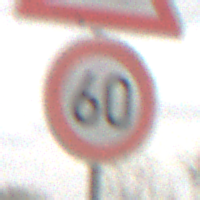
Verkehrszeichen: Geschwindigkeit60
Zusatzzeichen oben: UnzureichendesLichtraumprofil
Umgebung: Outdoor, Suburban
Tageszeit: MorningAfternoon
Wetter: Overcast
Licht: Natural
Jahreszeit: NotSpecified
Kontrast: LowContrast